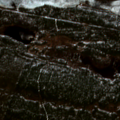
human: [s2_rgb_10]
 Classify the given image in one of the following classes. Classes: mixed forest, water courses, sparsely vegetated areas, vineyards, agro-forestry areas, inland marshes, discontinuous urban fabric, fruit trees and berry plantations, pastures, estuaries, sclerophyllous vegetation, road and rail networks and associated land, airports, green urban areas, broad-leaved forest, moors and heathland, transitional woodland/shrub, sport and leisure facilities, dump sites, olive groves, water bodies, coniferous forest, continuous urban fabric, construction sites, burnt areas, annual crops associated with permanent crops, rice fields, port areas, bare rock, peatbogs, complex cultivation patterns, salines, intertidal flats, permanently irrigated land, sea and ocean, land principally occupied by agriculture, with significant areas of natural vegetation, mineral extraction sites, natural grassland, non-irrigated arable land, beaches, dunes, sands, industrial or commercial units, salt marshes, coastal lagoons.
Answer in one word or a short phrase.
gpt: coniferous forest, mixed forest, transitional woodland/shrub, peatbogs, water bodies